Field crop: tomato
Growth stage: 2
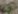
Species: solanum